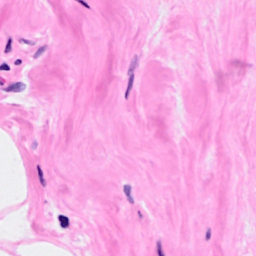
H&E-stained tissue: Breast